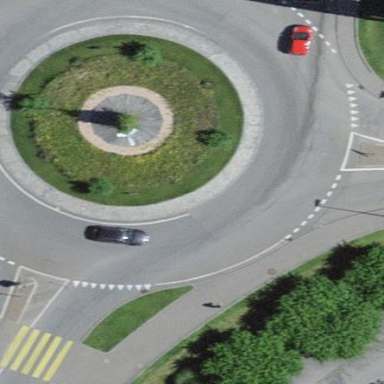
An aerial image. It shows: Asphalt road that is secondary route leading to roundabout.